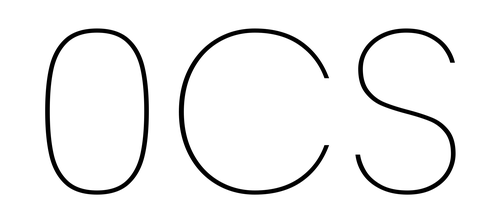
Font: Poppins-Thin